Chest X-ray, PA view. Patient: 62 years old, sex F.
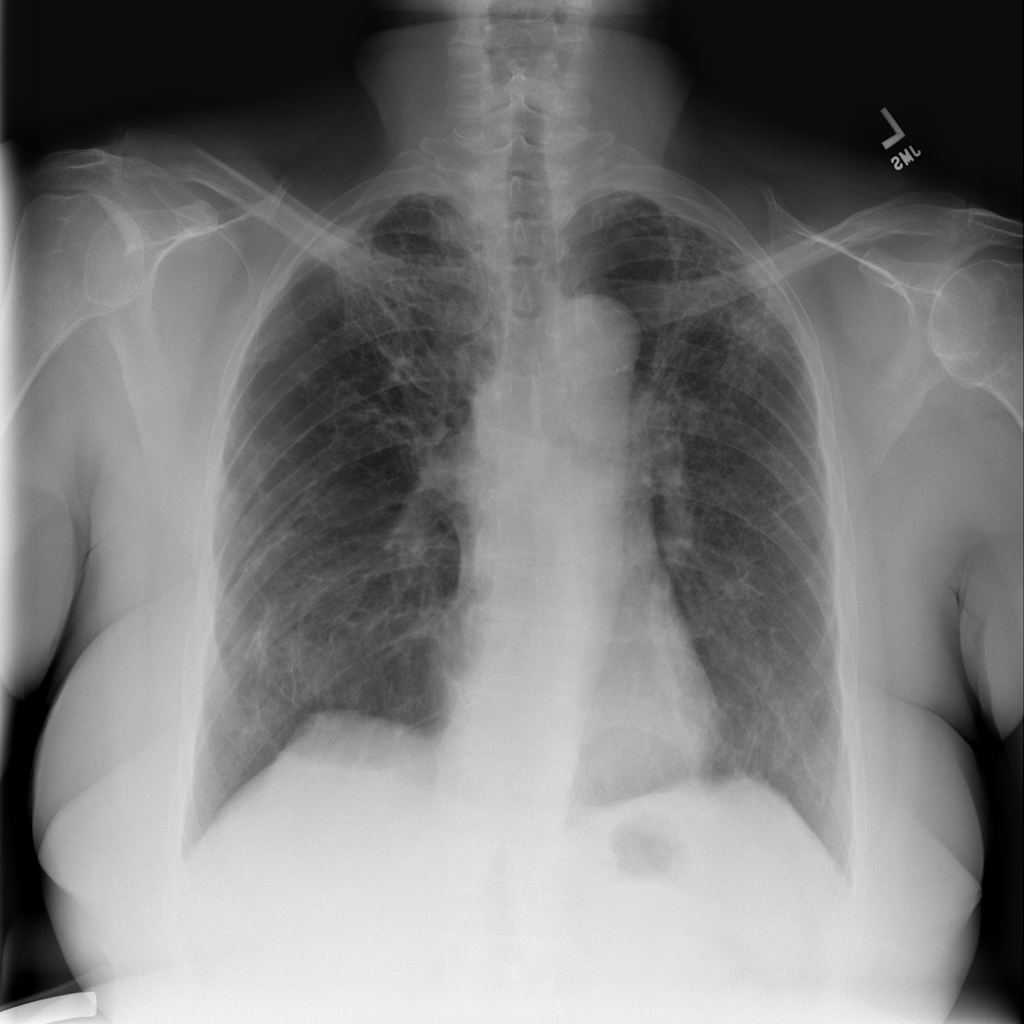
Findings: No Finding